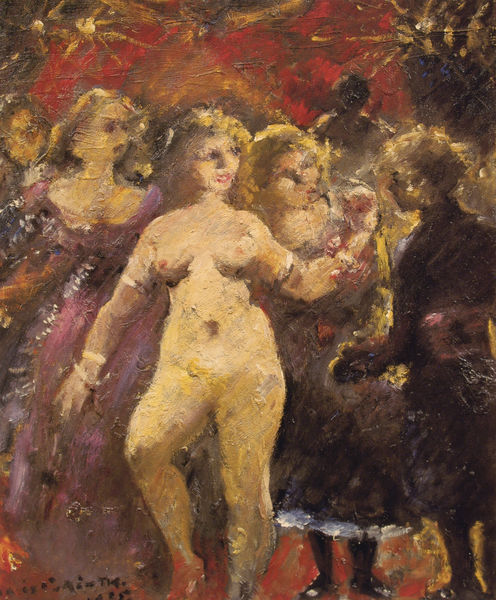
Titel: Die schöne Frau Imperia
Künstler: Lovis Corinth
Institution: (Privatsammlung)
Schlagwörter: akt, blau, gemälde, gruppe, hand, haut, kopf, körper, mann, nackt, weiß, aquarell, frauen, gelb, grün, impressionismus, menschen, ocker, abend, ausschnitt, brust, bunt, busen, dirnen, frau, frisuren, haar, kleid, kleider, köpfe, licht, lichter, mund, nase, orange, schmuck, schwarz, blick, rot, ball, beige, fest, gesellschaft, malerei, mode, party, rock, tanz, blond, feier, angebot, arm, arme, augen, blicke, diener, mensch, spitze, stehen, hals, signatur, öl, natur, pastos, gold, haare, personen, saum, bühne, musik, prostituierte, tanzen, tänzerin, frontal, lippen, locken, rosa, engel, frucht, beine, apfel, taille, bein, brüste, schrift, schuhe, kette, farbe, lila, violett, klein, scheinwerfer, wild, dick, nabel, bauch, nackte, junge, rüschen, bauchnabel, knie, oberschenkel, schenkel, lippenstift, pink, hüften, eva, corinth, lovis corinth, nakt, schuh, toulouse-lautrec, armband, armreif, armreifen, verführung, sekt, schrei, grotesk, ballkleid, tanga, pointilistisch, verzerrt, nolde, kupplerin, deutscher impressionismus, revue, roc, aufsehen, eklat, rotlicht, tratsch, bleid, marilyn, marylin